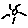
Label: sun